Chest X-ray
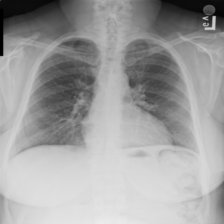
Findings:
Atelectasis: negative
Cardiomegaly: negative
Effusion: negative
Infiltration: negative
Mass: negative
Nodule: negative
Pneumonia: negative
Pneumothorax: negative
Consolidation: negative
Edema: negative
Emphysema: negative
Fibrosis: negative
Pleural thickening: negative
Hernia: negative